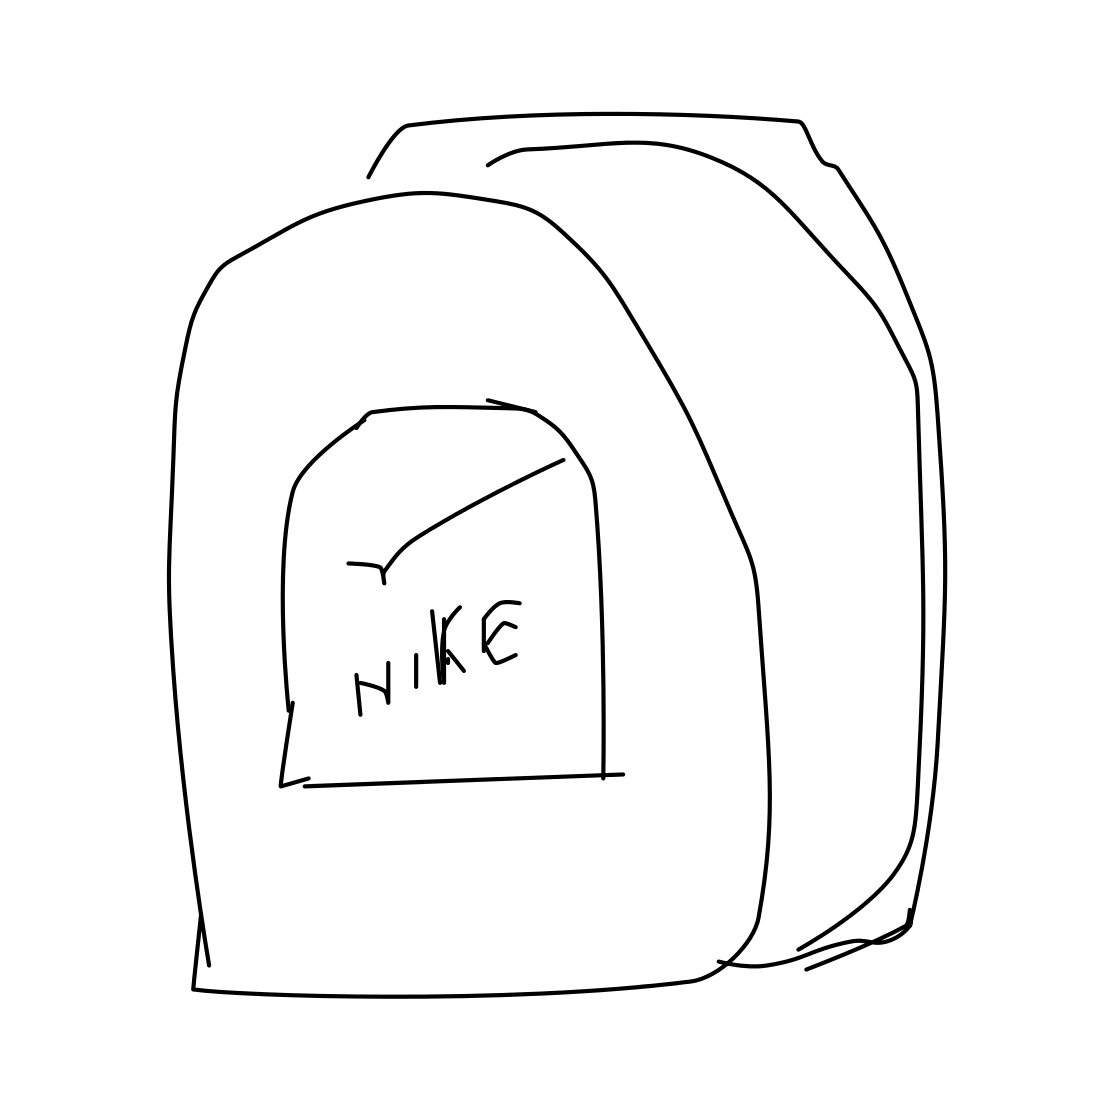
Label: backpack